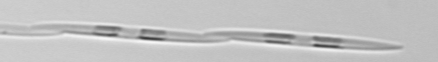
Label: Pseudo-nitzschia